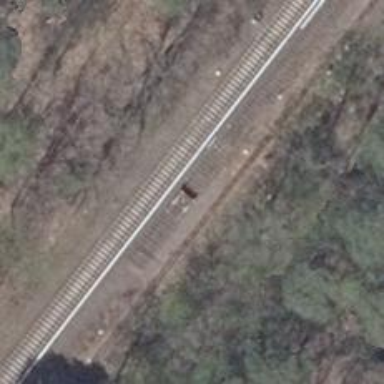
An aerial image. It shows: Disused electrified rail.